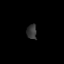
Tissue: lung
Cell type: Epithelial cells
Senescence score: 0.23
Nuclear area (px): 143
Mean DAPI intensity: 54.364